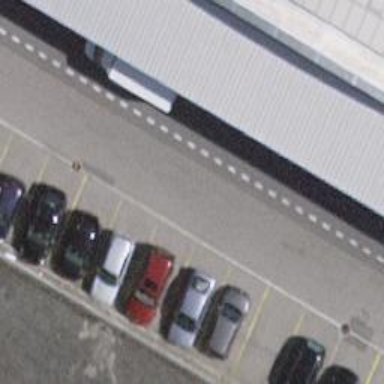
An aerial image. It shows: Road serving as parking aisle.